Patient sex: M
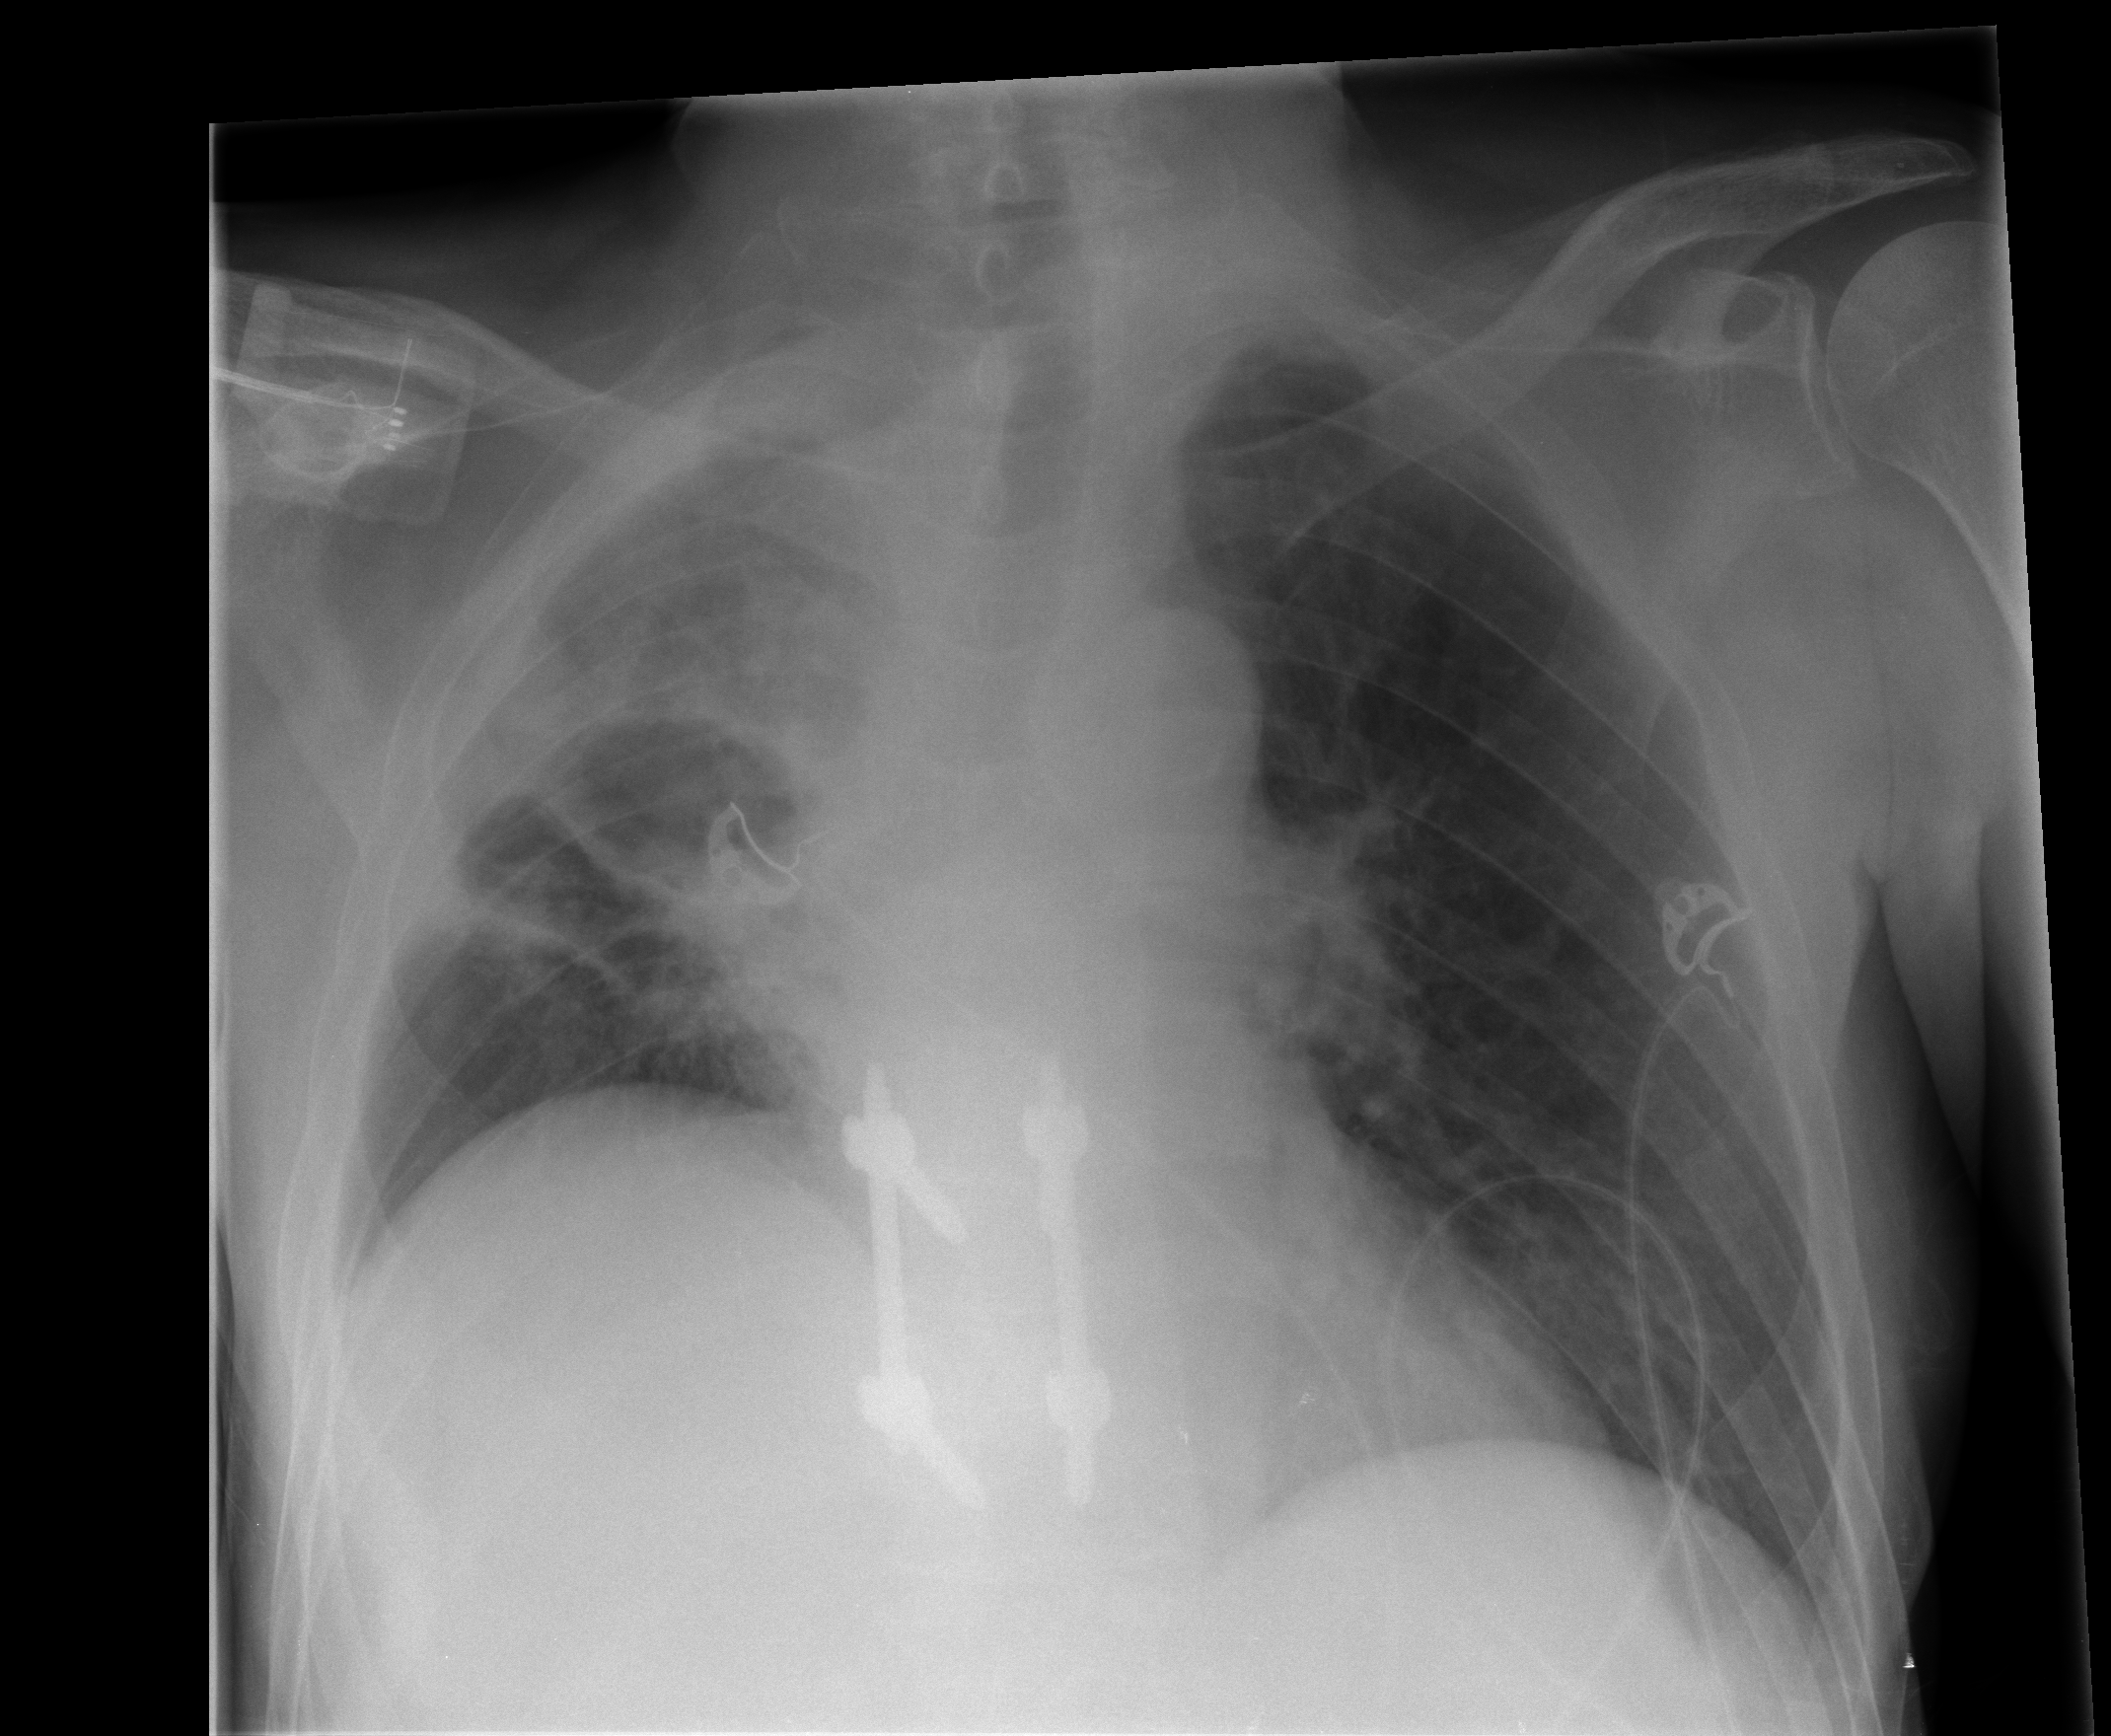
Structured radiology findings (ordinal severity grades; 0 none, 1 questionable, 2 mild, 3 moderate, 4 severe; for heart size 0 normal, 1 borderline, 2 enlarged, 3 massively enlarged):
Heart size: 0
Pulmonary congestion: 0
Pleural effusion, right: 1
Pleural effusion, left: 0
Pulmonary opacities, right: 2
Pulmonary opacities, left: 0
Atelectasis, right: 2
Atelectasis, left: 0